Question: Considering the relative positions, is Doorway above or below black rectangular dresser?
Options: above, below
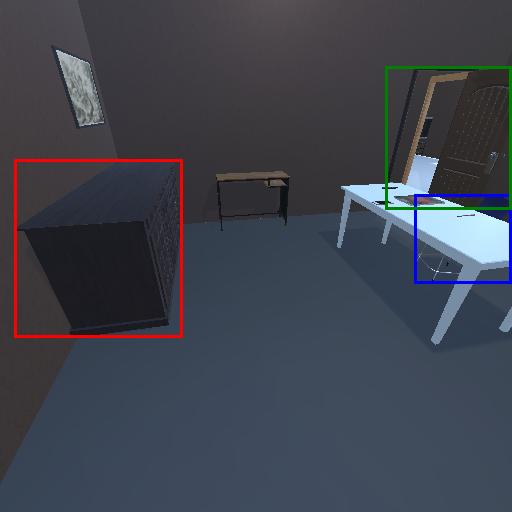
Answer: above